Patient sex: M
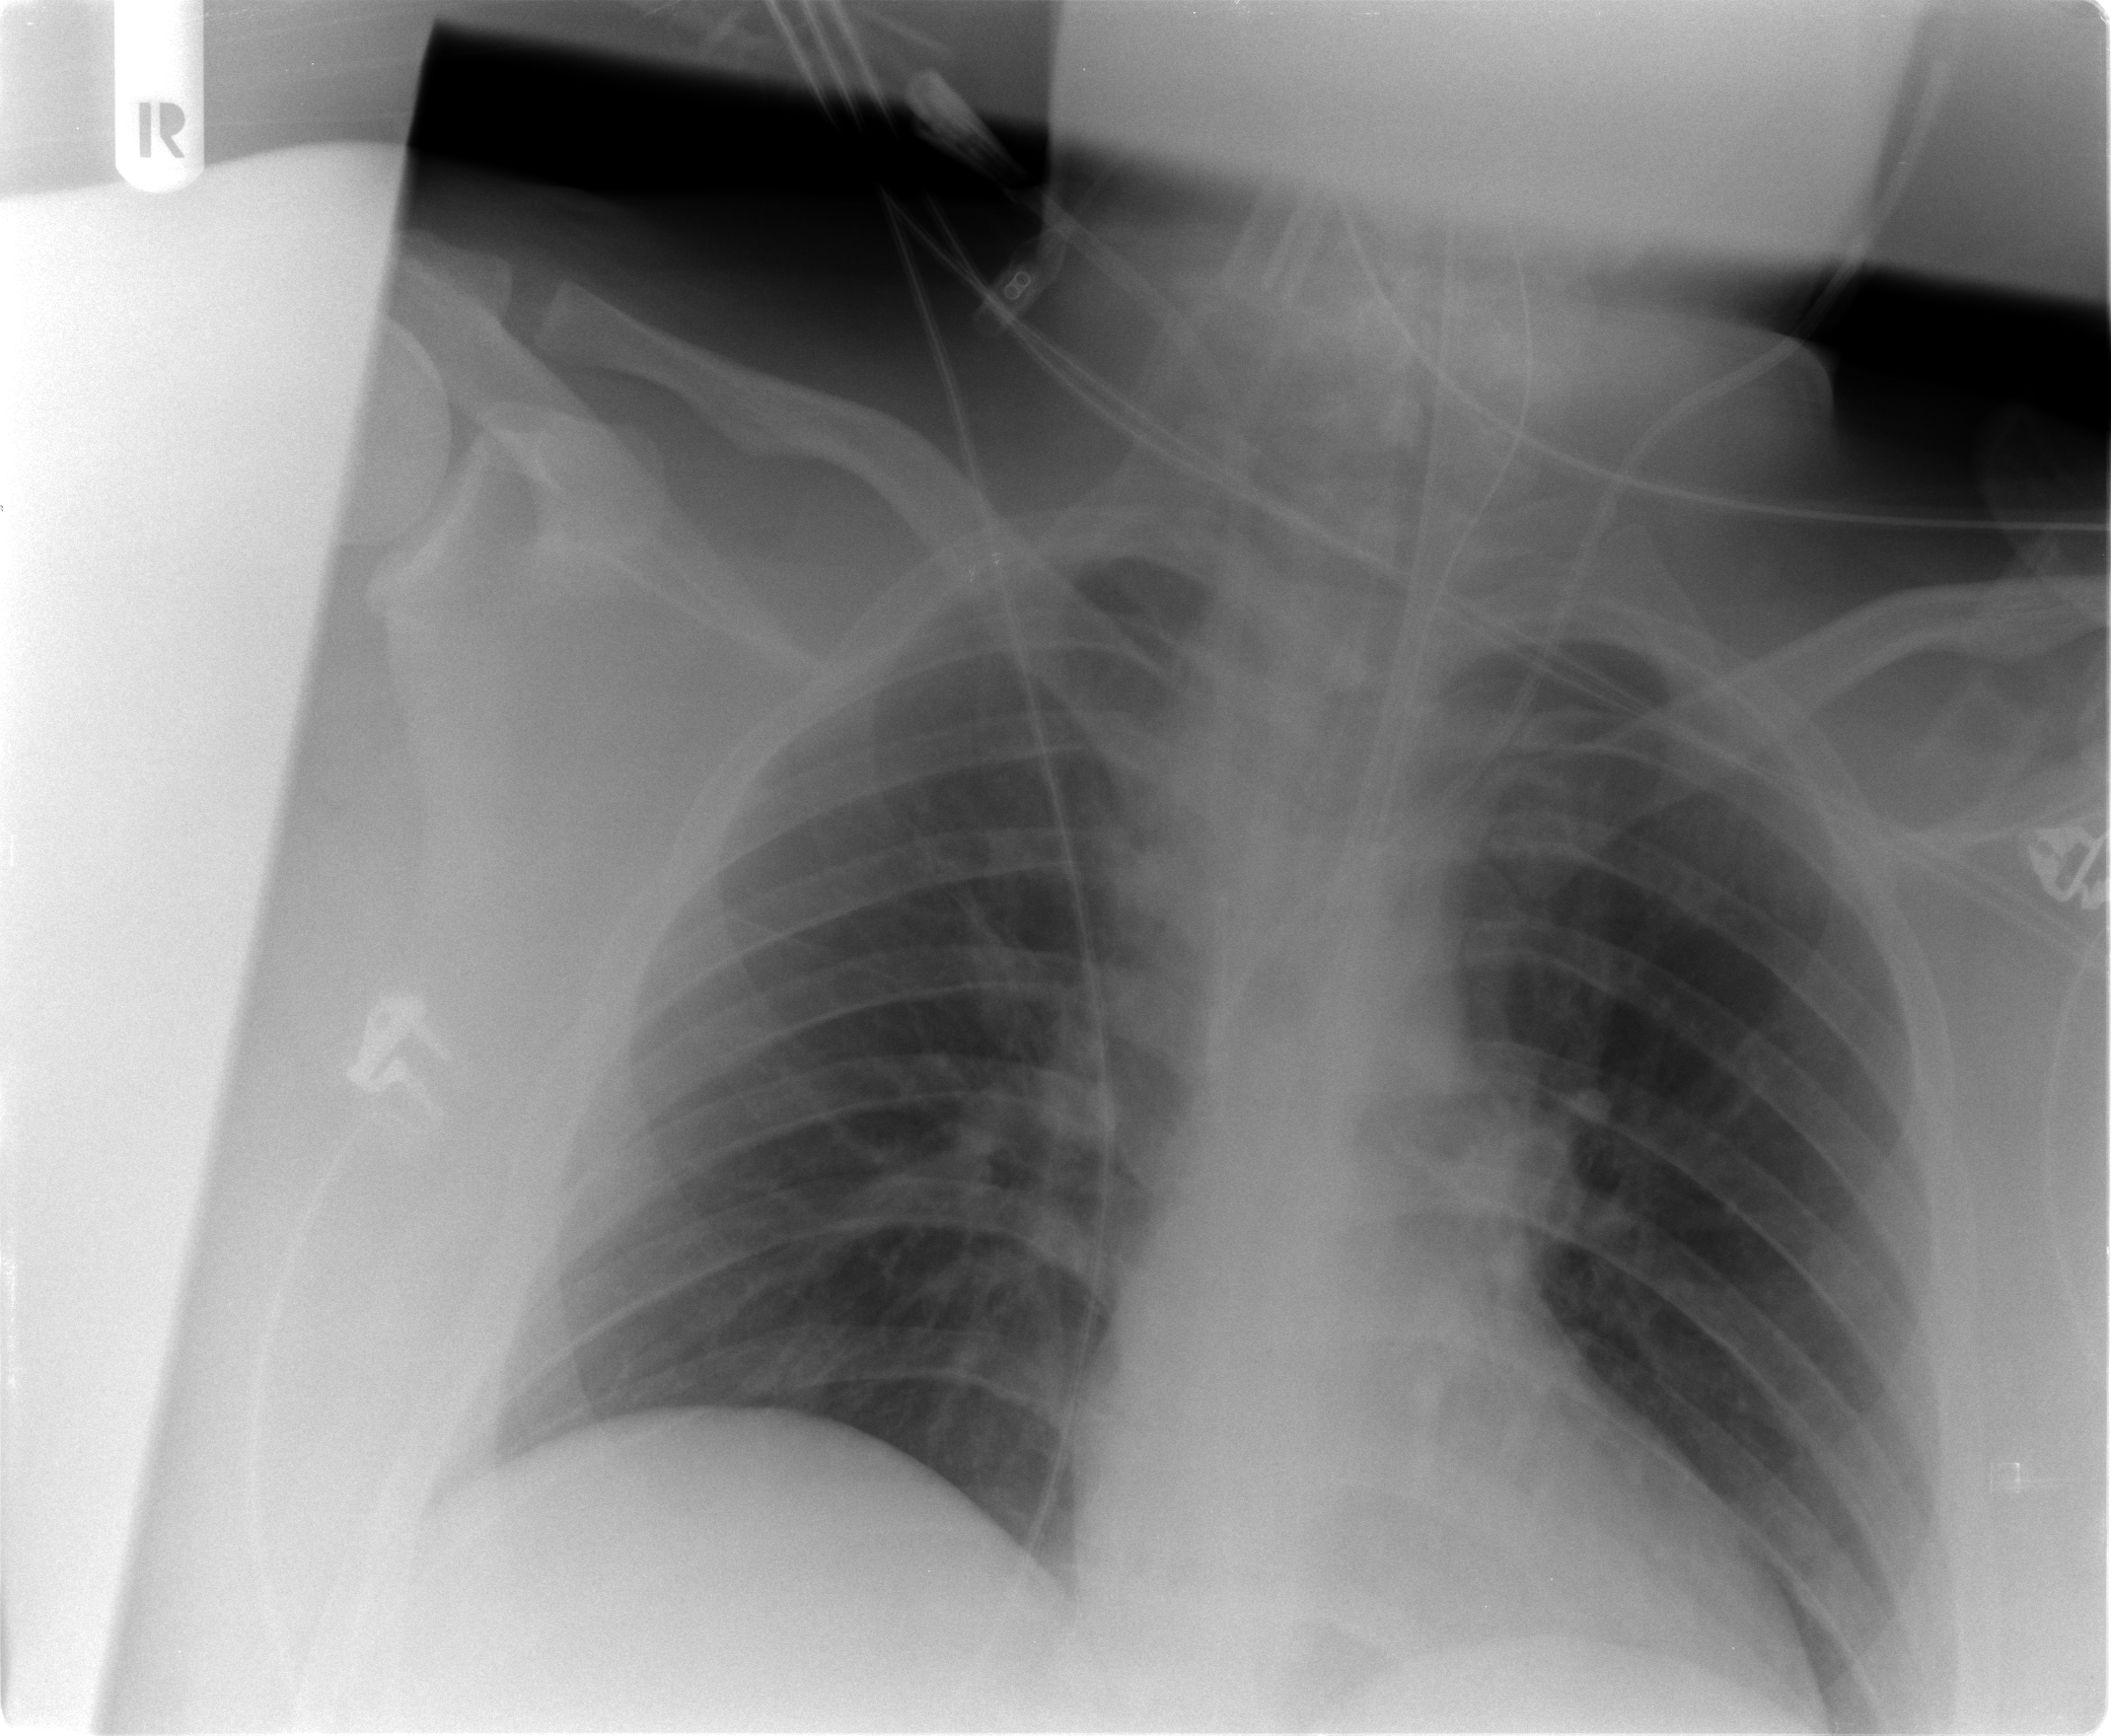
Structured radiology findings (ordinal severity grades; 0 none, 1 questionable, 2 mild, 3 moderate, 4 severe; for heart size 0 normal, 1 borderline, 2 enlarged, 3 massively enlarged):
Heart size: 0
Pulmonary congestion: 0
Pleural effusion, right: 0
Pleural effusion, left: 0
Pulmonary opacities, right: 0
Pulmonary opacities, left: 0
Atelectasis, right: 2
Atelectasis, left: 2